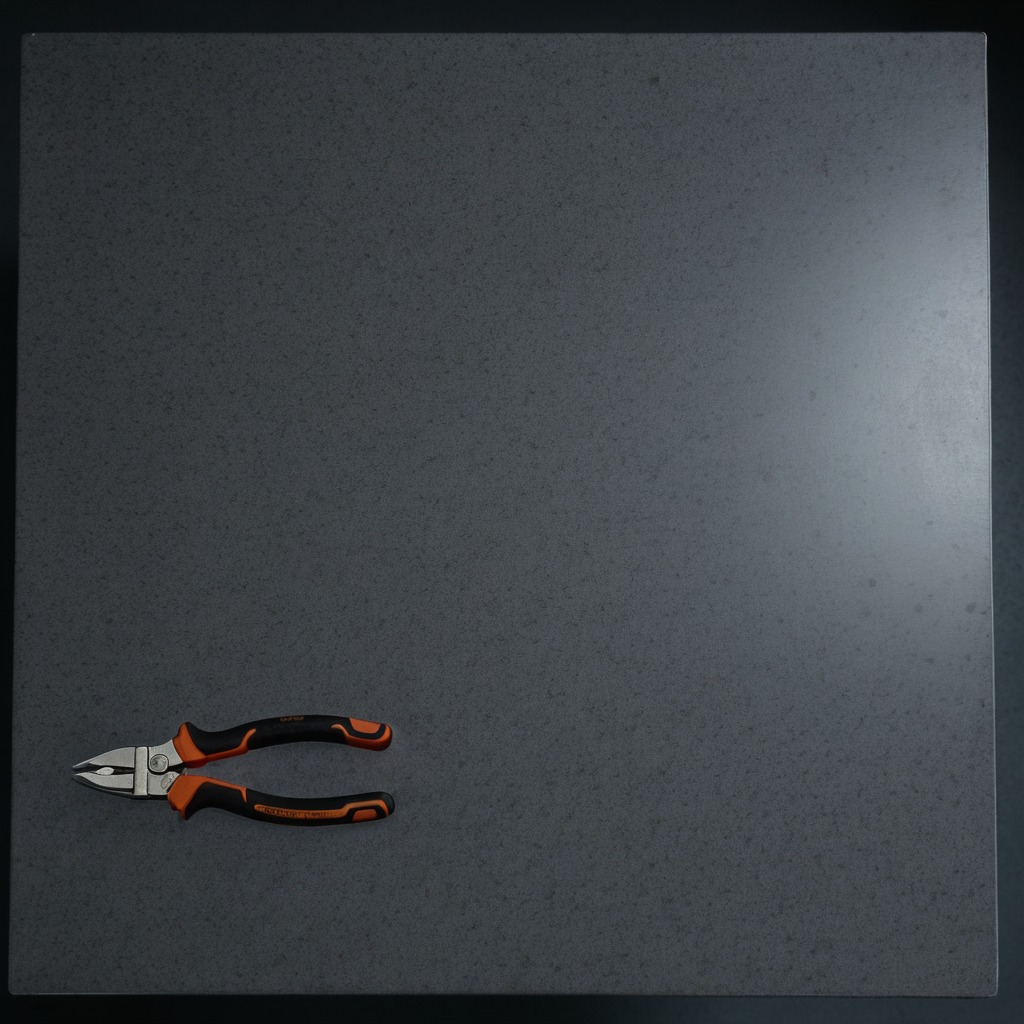
A plier is lying on a clean granite table inside a workshop at night dim ambient light soft shadows worn but